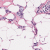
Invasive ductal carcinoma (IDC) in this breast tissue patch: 0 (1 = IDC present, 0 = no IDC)